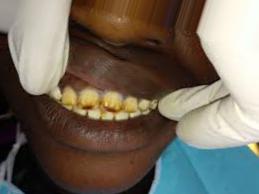
Condition: Tooth Discoloration